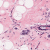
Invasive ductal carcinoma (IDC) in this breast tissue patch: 0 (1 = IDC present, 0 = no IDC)